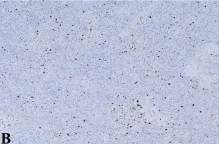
Representative postoperative pathological images. (B-F) Immunohistochemical staining. (B) The proliferative fraction of tumor cells (Ki-67) was low, at approximately 2.
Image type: pathology (immunostaining)